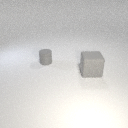
small gray rubber cylinder behind large gray rubber cube